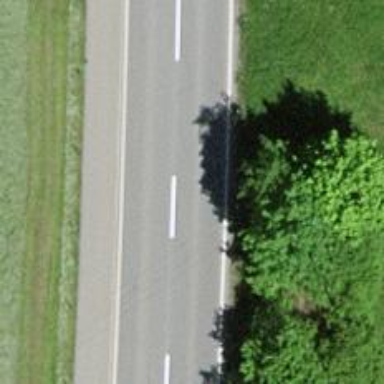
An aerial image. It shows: Secondary road with asphalt surface.